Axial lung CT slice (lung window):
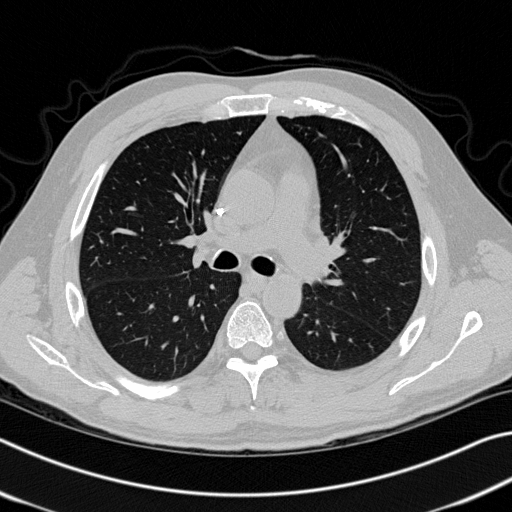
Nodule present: no